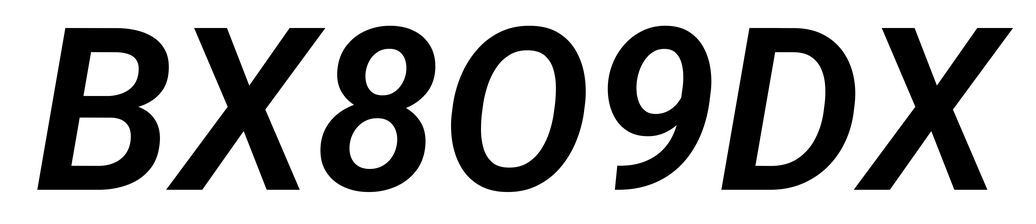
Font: Roboto-Italic_SemiBold_Italic